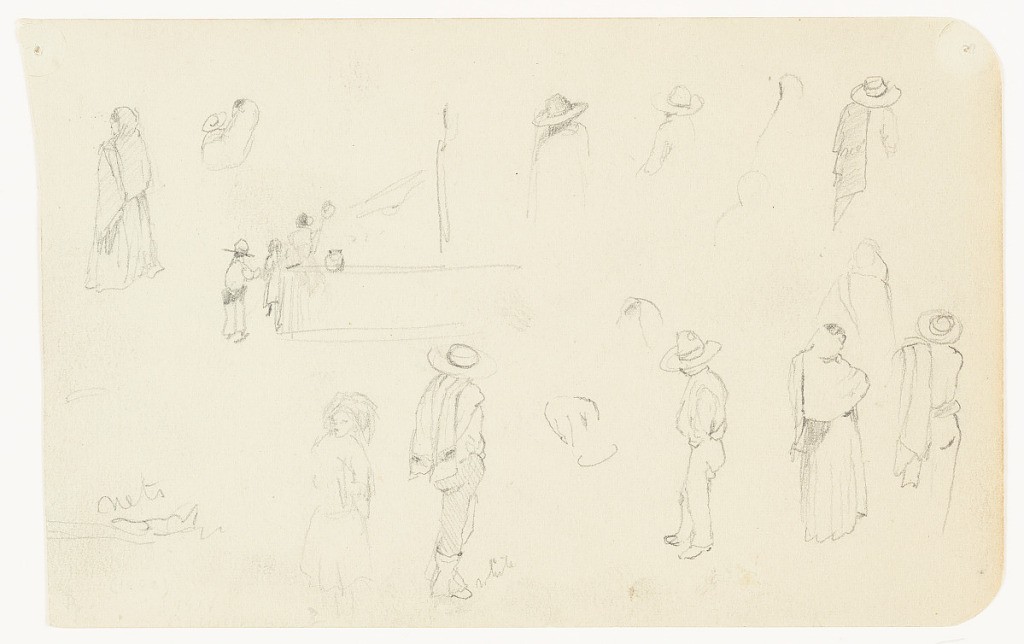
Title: Figure Sketches, Mexico
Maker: Frederic Edwin Church, American, 1826–1900
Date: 1883–1884
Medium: Graphite on light green wove paper; verso: graphite
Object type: Drawing
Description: Figure sketches including fifteen partial and complete views of men and women in Mexico, almost entirely viewed obliquely from behind. At upper left, a sketch of a woman wearing draped clothing is visible beside that of a woman's upper body as she holds a child. At upper center, a scene of multiple figures at a bar or counter is included. At upper right, four partial views of a man in a brimmed hat are visible. Along the lower margin at lower center and lower right, six men and women are sketch from behind. The women wear draped skirts while the men wear broad brimmed hats, boots, and what appear to be wool scarves.

Verso: Landscape sketch showing a view of an expansive plain bounded by mountains in Mexico. The flat terrain extends from the foreground to the background, where a sharp and rugged mountain range stretches across the horizon, faintly rendered. At lower right, a loose sketch of a covered wagon is included.